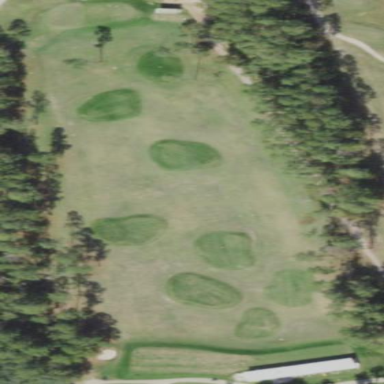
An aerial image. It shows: Driving range for golf on grass.